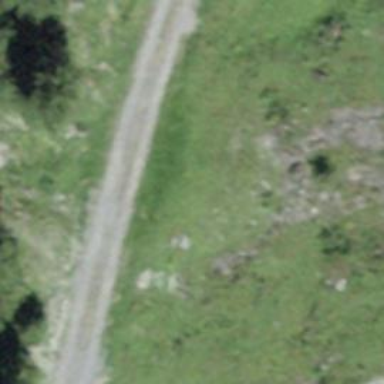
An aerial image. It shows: Passing place on the road.